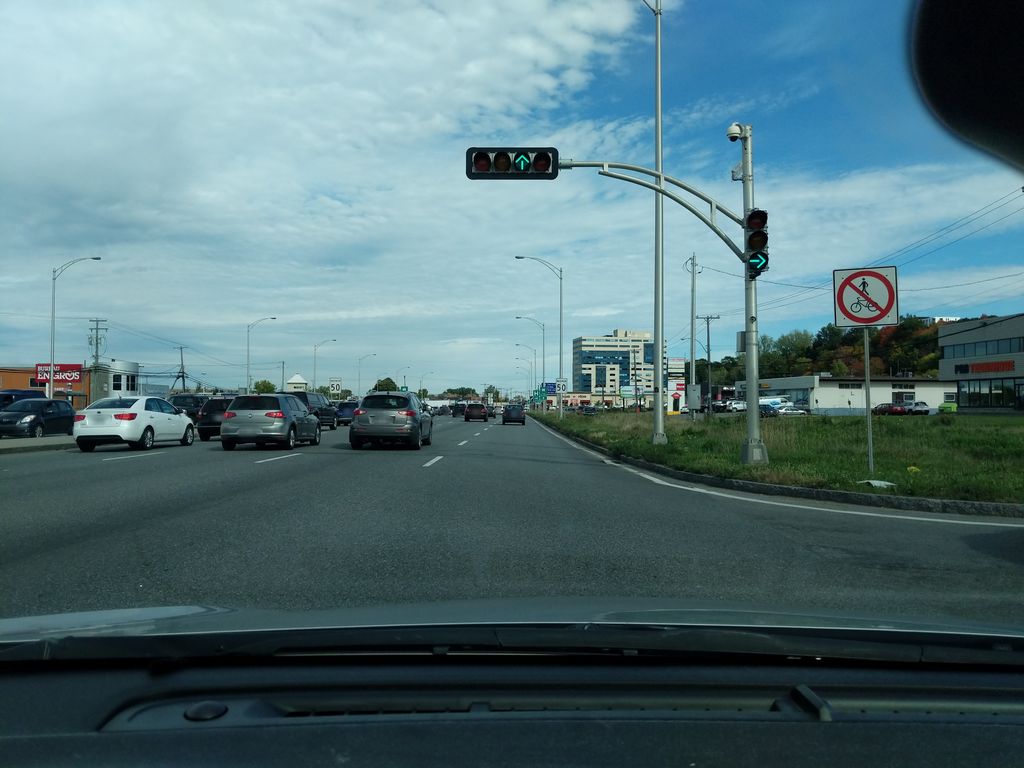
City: quebec_city